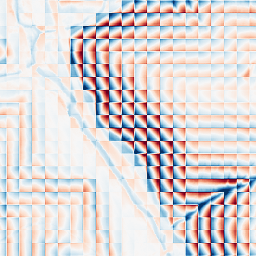
Category: wavelet
Decomposition family: wavelet_dwt
Decomposition parameters: wavelet: haar
level: 4
Upsampling method: quintic
Upsampling parameters: scale: 4
Upsampling scale: 4